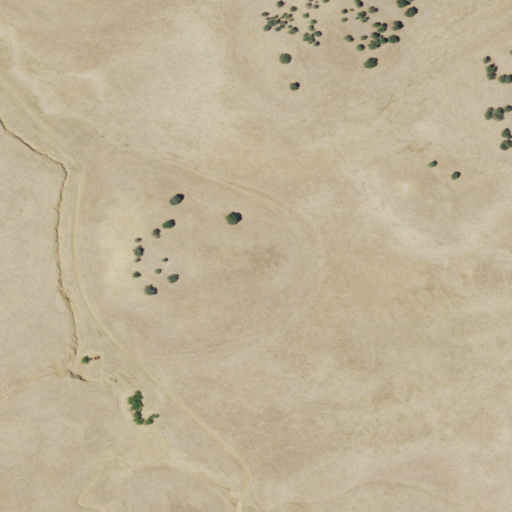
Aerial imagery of valley in California named Hubbard Valley containing only grassland